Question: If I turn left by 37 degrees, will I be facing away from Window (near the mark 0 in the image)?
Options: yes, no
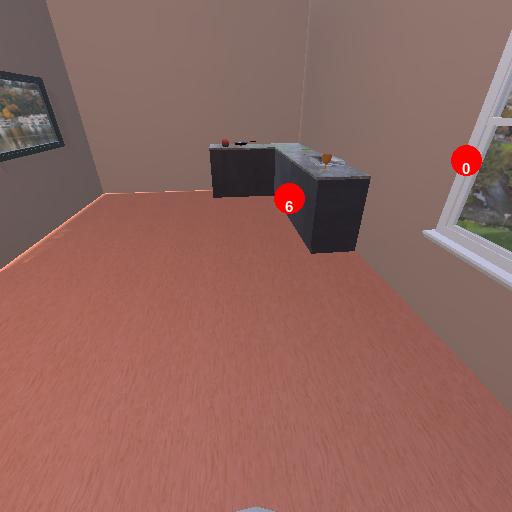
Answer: yes